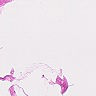
Metastatic tissue present: no